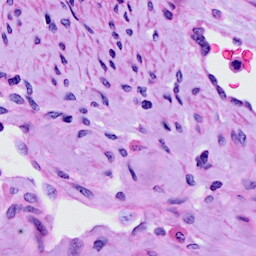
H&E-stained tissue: Cervix